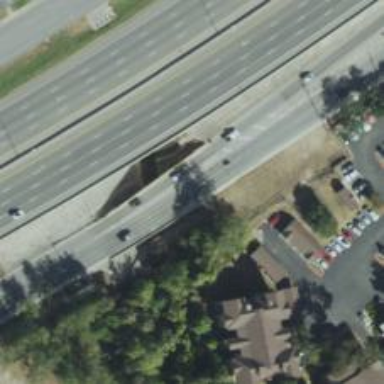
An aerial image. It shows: Secondary road bridge with asphalt surface and frontage road.